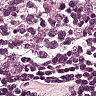
Metastatic tissue present: no